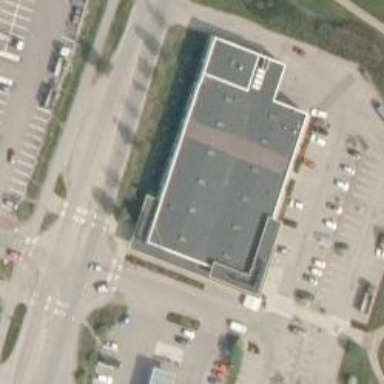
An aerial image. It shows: Supermarket.